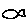
Label: fish